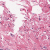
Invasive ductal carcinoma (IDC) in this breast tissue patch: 0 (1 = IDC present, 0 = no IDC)